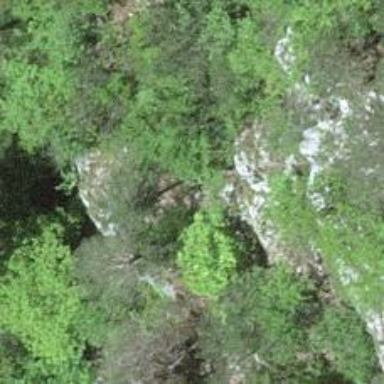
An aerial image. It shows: Cliff in nature.